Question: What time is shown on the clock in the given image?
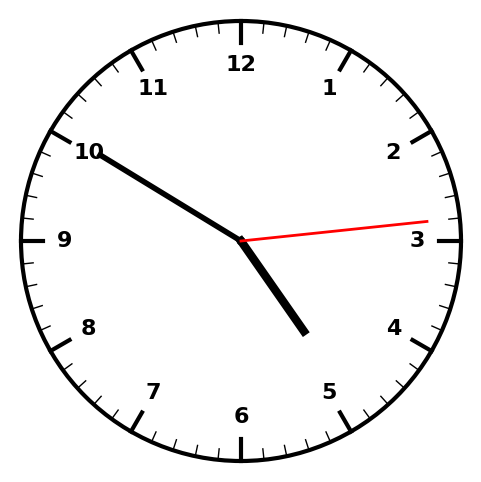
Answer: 04:50:14